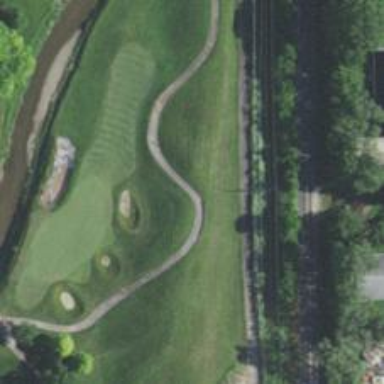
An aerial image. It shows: Golf cartpath that is also road path.